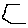
Label: hexagon